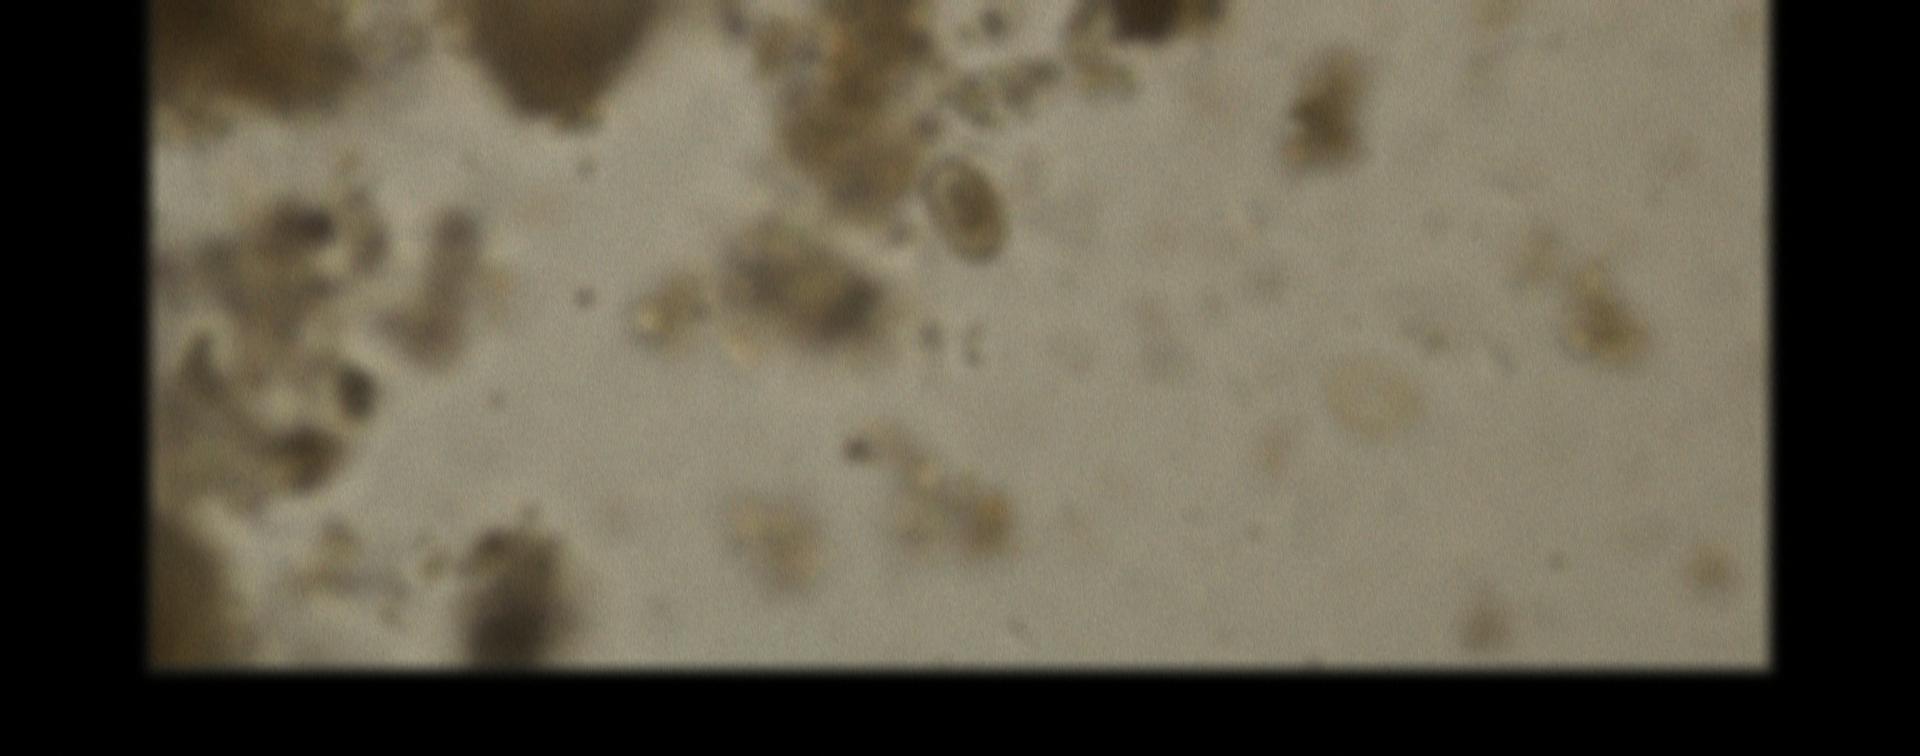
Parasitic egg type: Capillaria philippinensis